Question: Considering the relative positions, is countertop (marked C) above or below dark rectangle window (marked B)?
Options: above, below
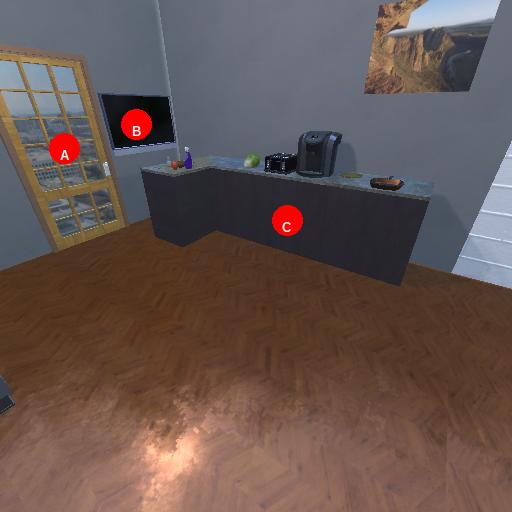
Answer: above